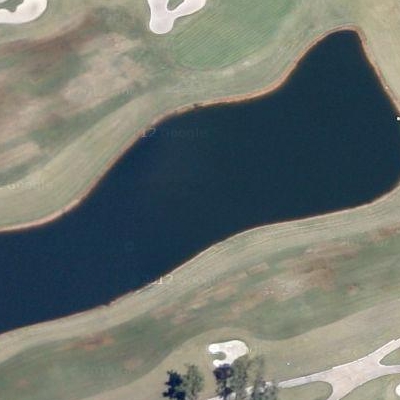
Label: RiverLake